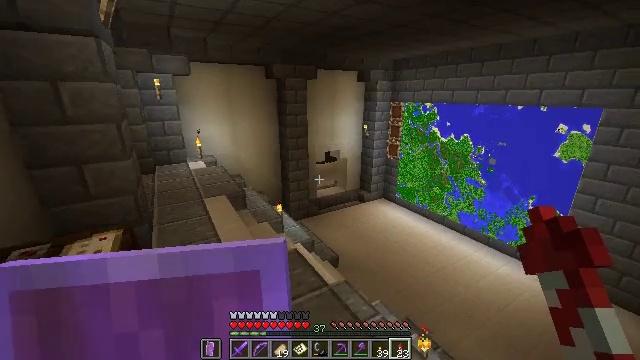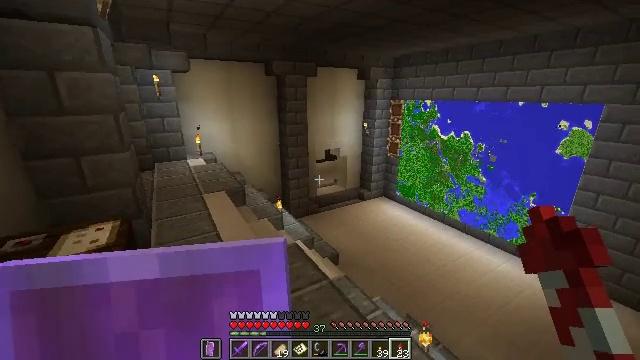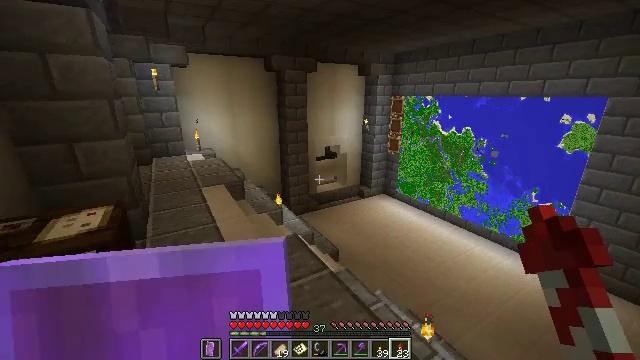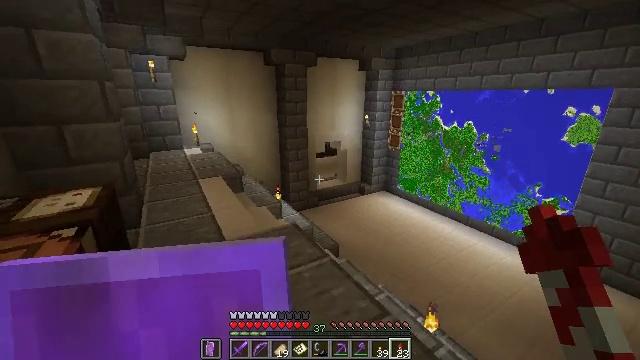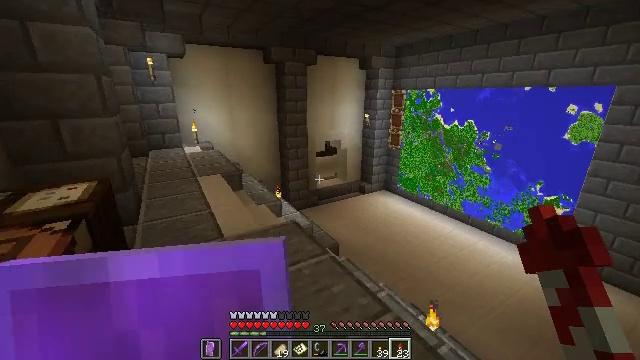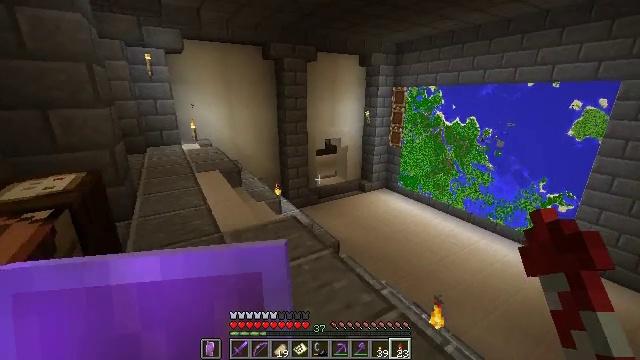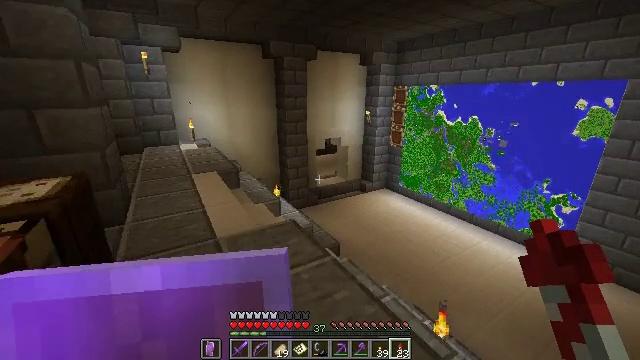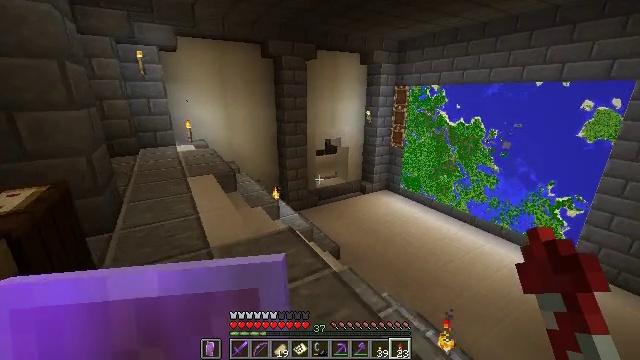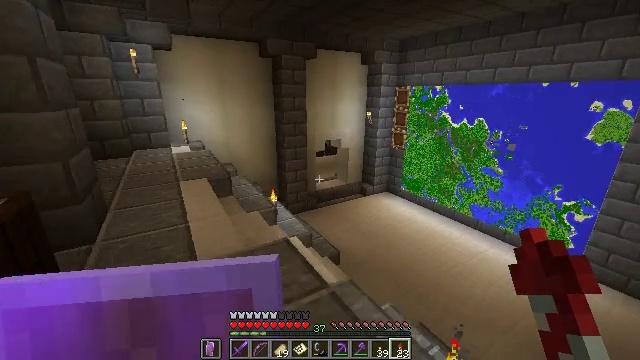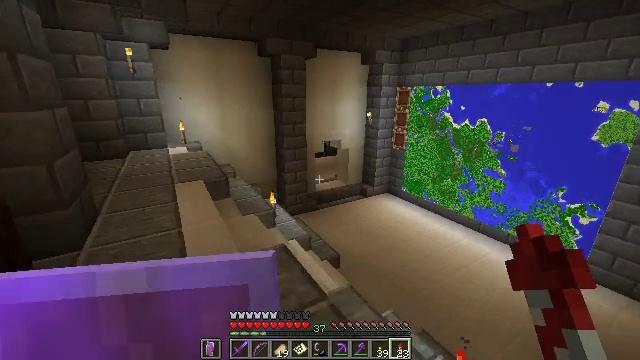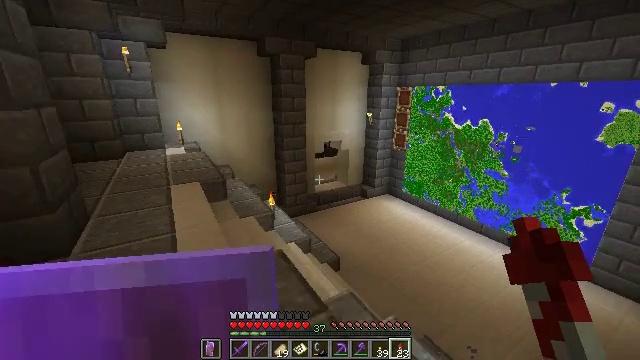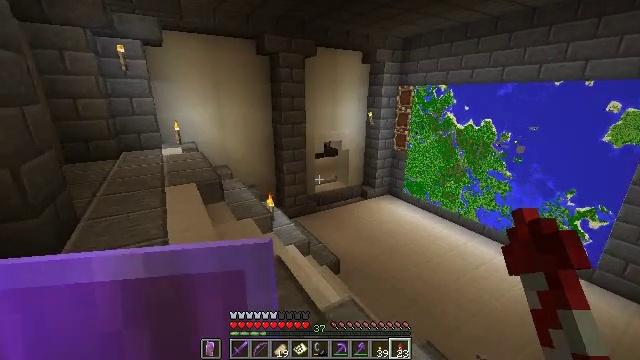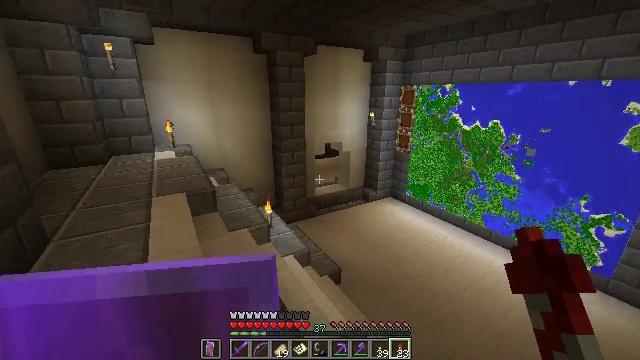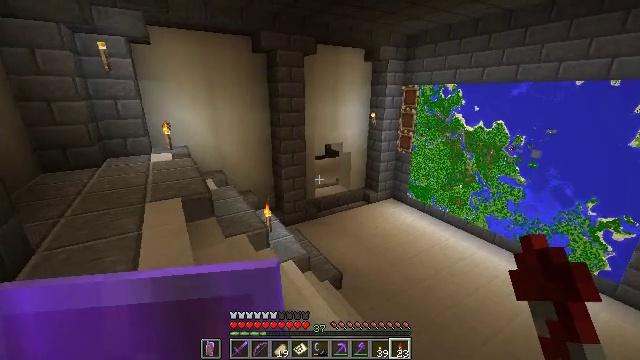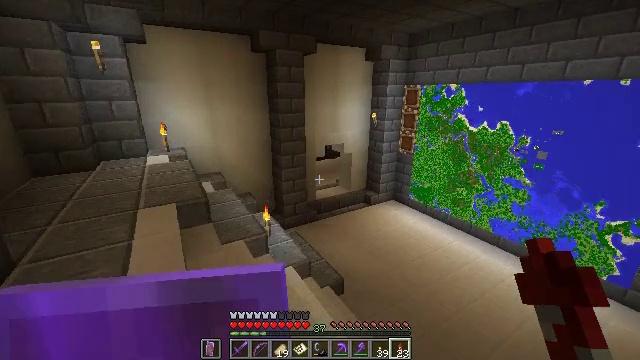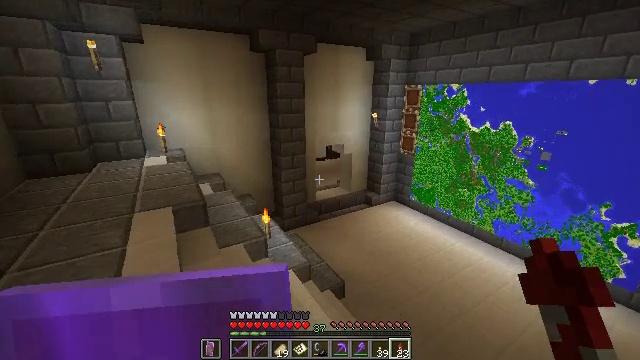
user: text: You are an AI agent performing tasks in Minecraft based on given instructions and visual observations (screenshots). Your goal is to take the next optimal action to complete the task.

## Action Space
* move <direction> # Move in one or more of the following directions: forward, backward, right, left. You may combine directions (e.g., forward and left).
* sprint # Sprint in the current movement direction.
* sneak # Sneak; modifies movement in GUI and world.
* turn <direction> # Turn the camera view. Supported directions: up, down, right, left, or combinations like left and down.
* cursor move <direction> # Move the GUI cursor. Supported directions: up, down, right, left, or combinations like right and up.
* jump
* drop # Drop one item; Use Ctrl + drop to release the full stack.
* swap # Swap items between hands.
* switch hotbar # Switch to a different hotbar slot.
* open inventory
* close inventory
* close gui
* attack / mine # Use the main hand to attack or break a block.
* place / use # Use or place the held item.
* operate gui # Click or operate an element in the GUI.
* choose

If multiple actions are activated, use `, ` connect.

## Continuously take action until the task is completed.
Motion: motion action
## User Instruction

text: Collect bone block by breaking it.
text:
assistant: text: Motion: move forward
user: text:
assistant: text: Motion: move forward
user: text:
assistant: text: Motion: move forward
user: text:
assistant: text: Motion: move forward
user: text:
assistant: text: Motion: move forward
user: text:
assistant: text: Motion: move forward
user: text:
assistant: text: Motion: move forward
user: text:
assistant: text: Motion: move forward
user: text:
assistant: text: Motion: move forward
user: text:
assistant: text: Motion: move forward
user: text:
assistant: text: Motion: move forward
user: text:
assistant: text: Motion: move forward
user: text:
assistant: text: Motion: move forward
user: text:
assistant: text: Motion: move forward
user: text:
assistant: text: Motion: move forward
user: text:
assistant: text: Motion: move forward
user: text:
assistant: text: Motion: no_op
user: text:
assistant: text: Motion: no_op
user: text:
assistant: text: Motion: no_op
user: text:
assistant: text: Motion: no_op
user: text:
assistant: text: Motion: no_op
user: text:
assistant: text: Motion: move forward
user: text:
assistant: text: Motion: move forward
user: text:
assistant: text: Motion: move forward
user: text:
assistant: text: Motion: move forward
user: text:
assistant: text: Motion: move forward and move left
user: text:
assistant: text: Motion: move forward and move left
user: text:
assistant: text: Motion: move forward and move left
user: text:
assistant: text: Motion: move forward and move left
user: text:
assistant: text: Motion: move forward and move left